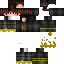
A male human skin with dark skin, wearing brown long hair dressed in a blue hoodie and black pants, featuring a closed mouth.